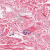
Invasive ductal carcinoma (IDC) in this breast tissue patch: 0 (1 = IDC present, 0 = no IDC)